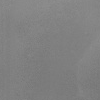
Atmospheric dust classification: dusty